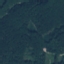
Land use / land cover class: Forest